Field crop: maize
Growth stage: 2
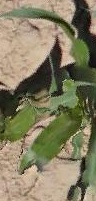
Species: maize